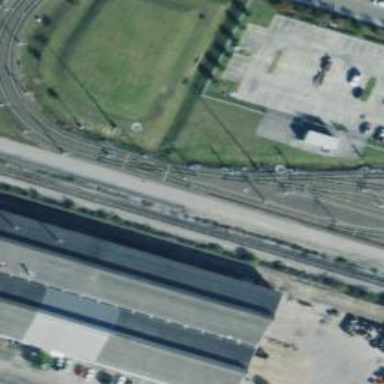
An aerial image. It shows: Light rail yard with electrified contact lines.